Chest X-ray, PA view. Patient: 47 years old, sex M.
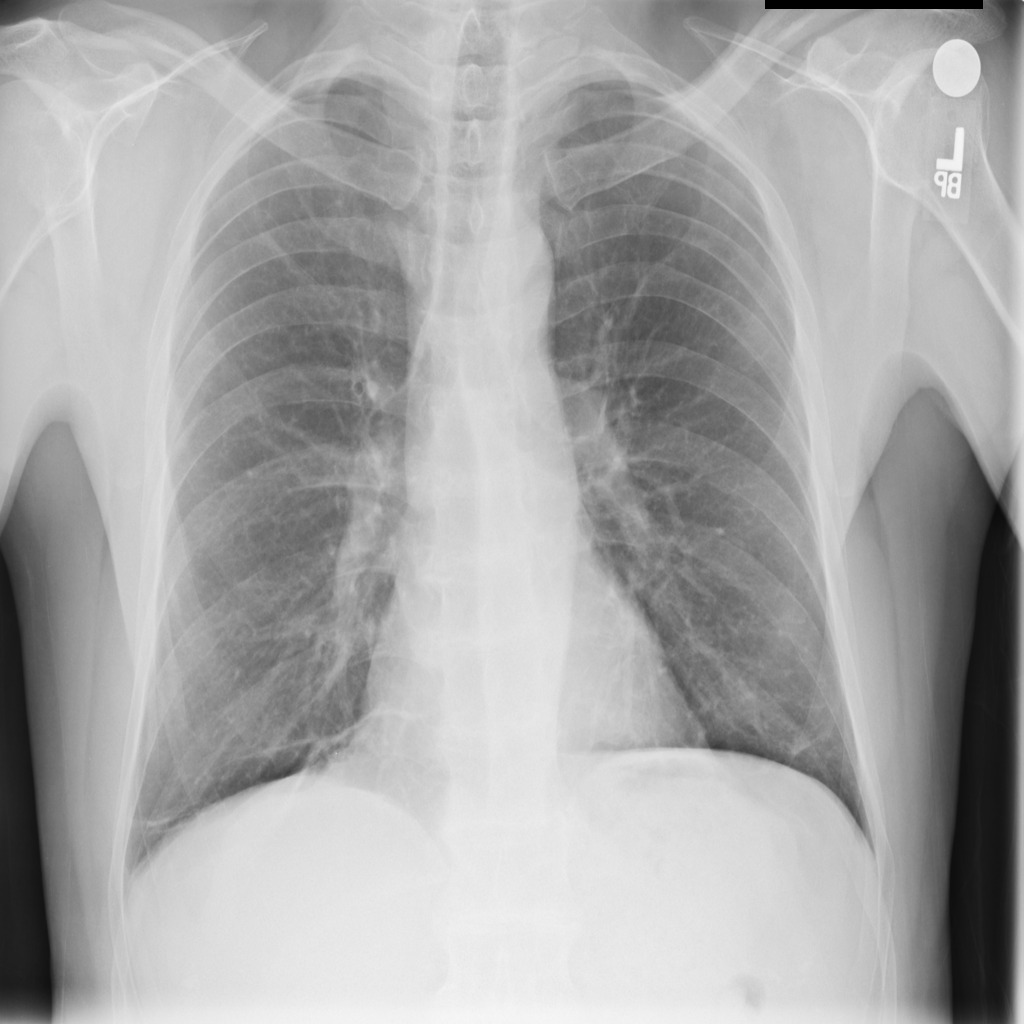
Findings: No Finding